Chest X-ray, AP view. Patient: 49 years old, sex M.
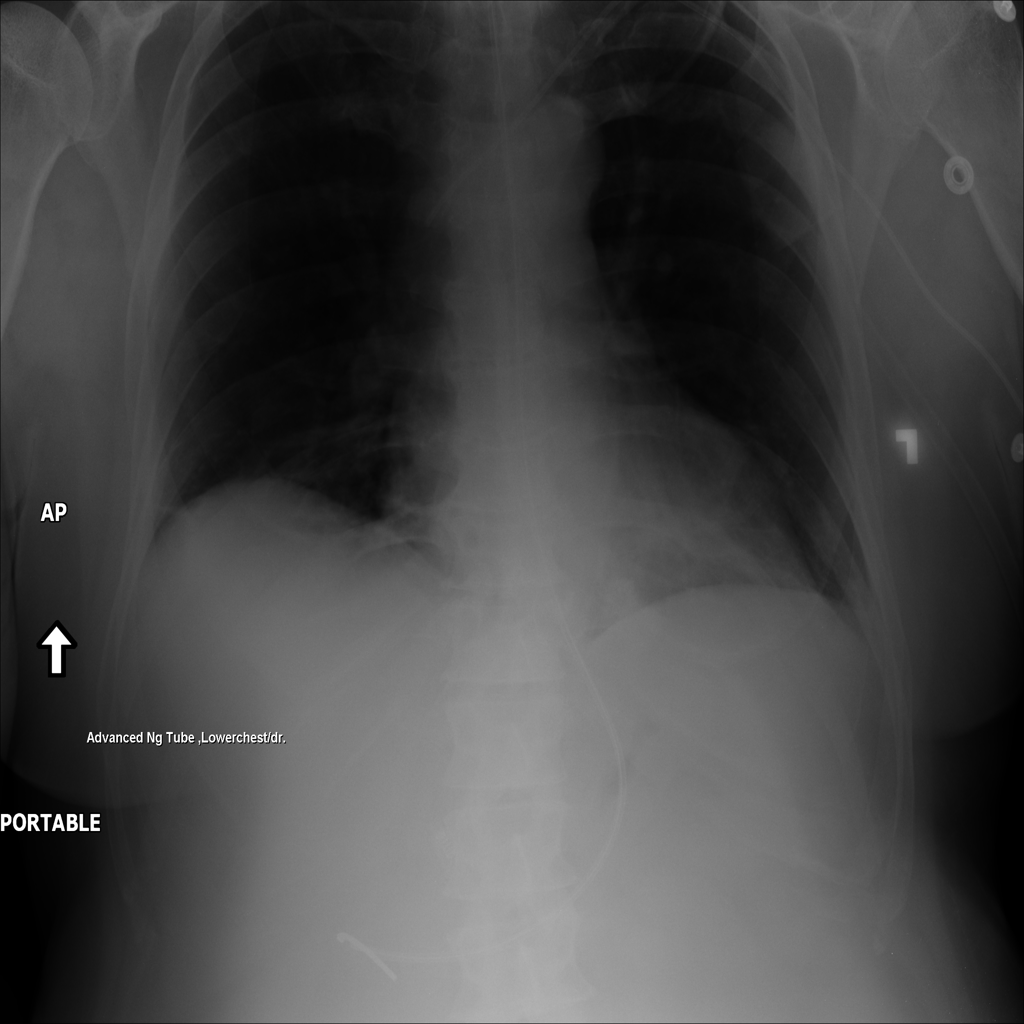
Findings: No Finding